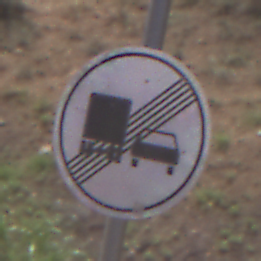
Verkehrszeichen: EndeUeberholverbotKraftfahrzeuge
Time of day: Midday
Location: Outdoor (RoadRail)
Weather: Clear
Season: NotSpecified
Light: Natural